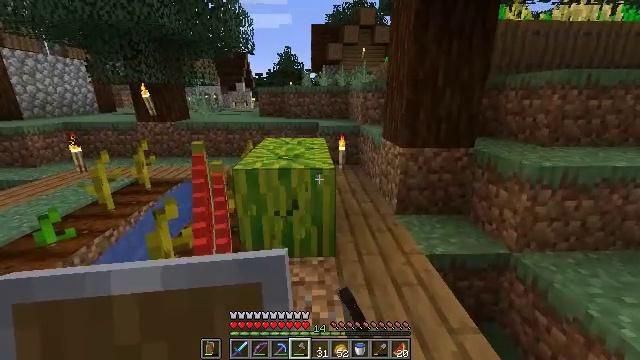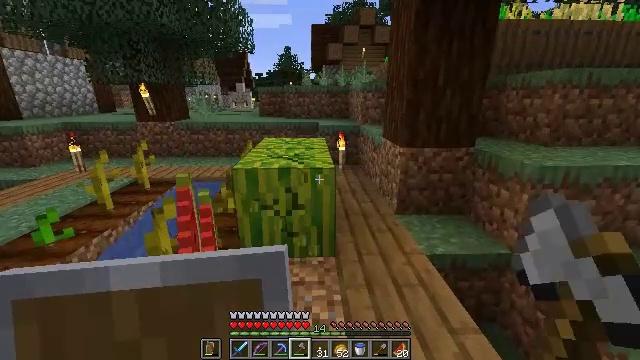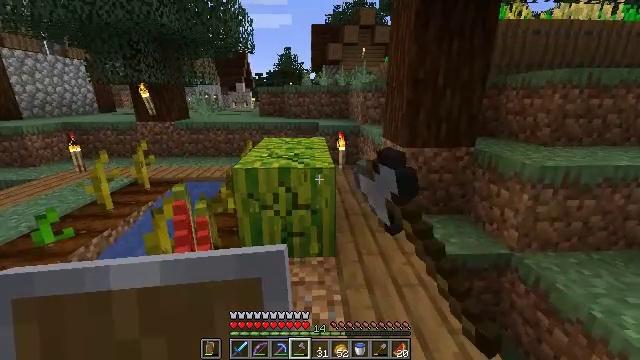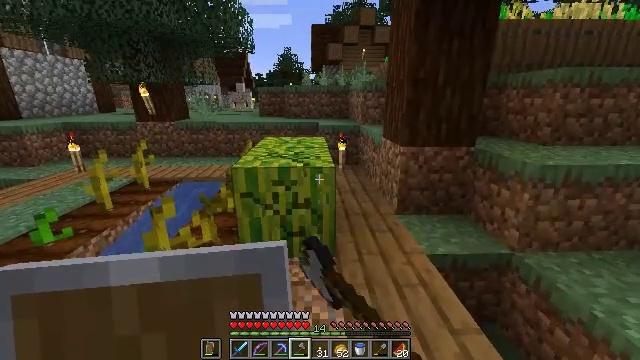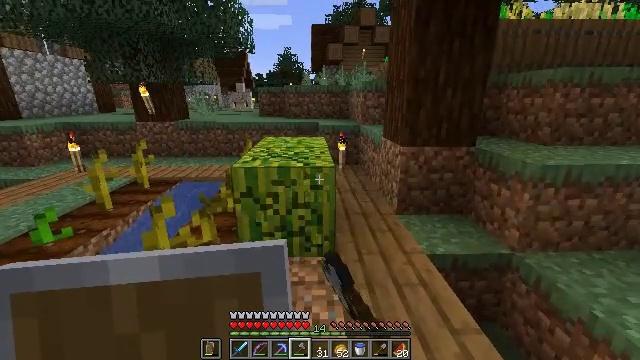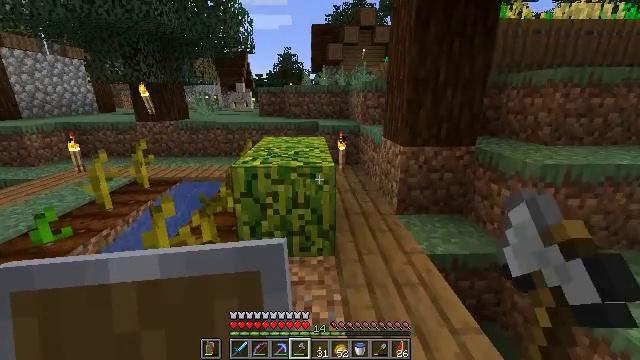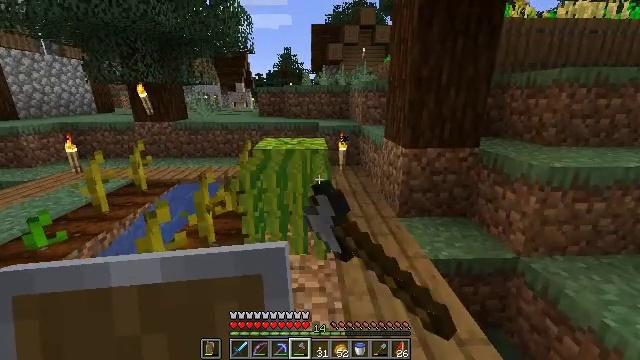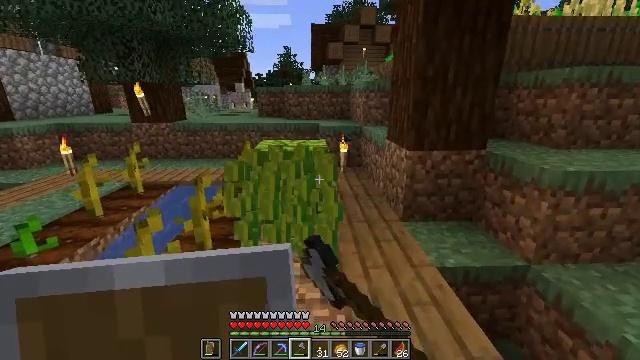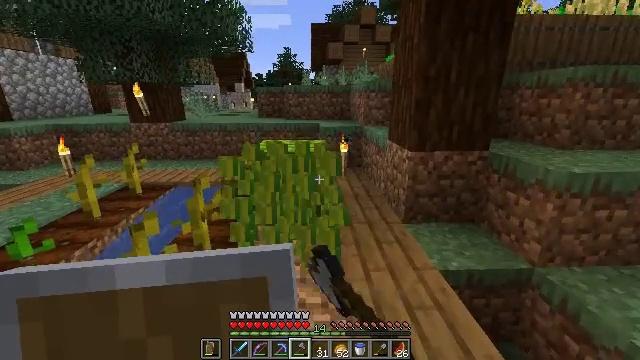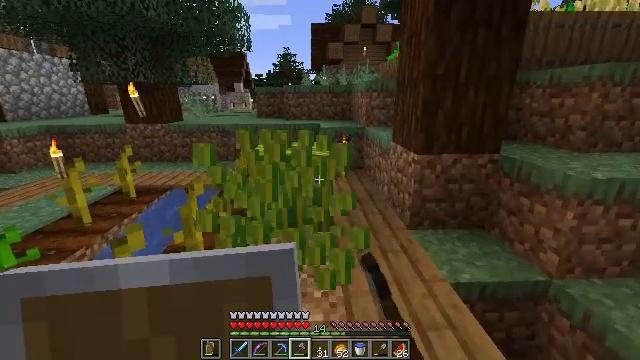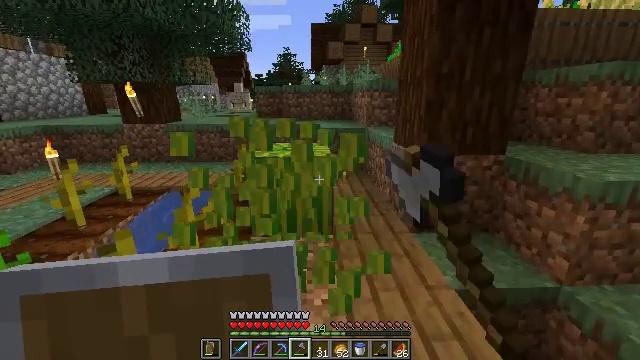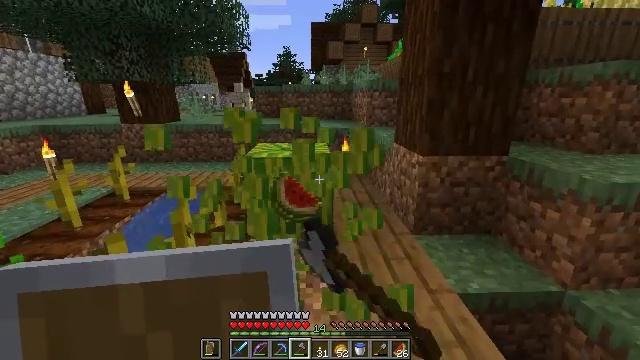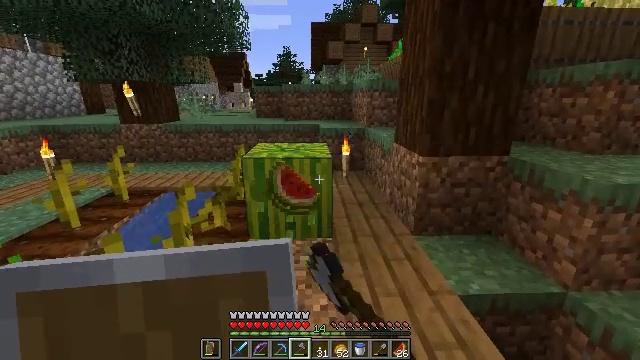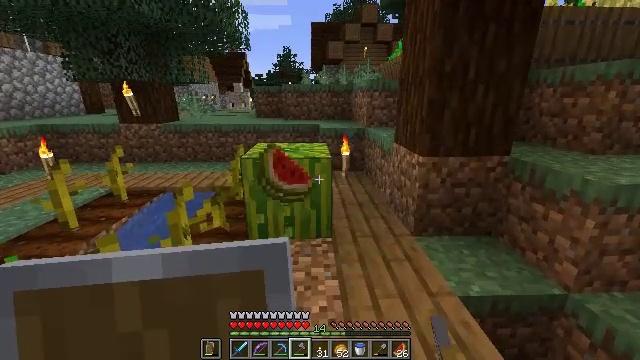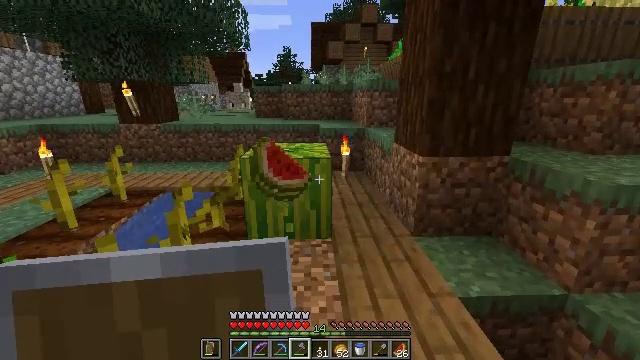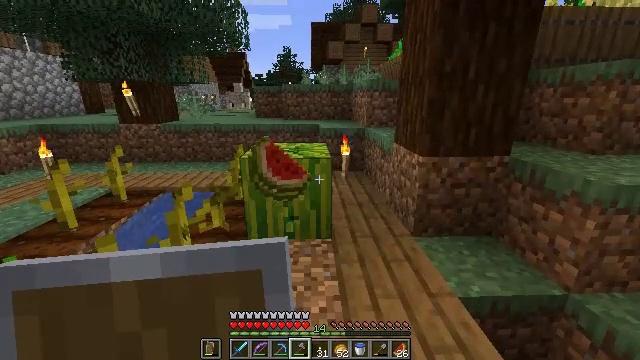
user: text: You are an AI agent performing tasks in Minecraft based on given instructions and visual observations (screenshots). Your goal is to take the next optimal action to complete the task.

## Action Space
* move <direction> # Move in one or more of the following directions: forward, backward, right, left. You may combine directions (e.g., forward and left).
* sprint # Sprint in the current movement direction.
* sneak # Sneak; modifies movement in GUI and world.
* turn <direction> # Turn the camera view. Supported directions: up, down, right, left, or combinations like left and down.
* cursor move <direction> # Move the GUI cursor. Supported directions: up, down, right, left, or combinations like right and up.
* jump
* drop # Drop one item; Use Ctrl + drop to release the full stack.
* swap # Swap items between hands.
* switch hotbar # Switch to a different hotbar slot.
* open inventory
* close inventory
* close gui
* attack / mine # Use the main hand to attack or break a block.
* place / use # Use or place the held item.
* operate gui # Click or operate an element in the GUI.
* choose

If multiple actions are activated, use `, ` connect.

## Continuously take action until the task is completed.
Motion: motion action
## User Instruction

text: Harvest melon from the farm.
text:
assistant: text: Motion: attack / mine
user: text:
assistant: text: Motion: attack / mine
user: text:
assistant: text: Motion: attack / mine
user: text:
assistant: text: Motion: attack / mine
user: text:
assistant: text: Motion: attack / mine
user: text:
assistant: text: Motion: move forward, attack / mine
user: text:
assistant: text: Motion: move forward, attack / mine
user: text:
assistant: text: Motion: move forward, attack / mine
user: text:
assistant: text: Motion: attack / mine
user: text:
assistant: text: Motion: attack / mine
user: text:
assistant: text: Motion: attack / mine
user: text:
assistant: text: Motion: attack / mine
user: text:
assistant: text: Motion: attack / mine
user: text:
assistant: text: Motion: attack / mine
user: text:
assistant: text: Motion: attack / mine
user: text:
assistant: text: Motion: attack / mine
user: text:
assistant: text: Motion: attack / mine
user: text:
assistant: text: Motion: attack / mine
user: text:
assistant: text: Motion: attack / mine
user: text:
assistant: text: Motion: attack / mine
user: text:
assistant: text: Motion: attack / mine
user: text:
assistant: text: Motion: move forward, attack / mine
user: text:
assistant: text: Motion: move forward, attack / mine
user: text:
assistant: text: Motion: move forward, attack / mine
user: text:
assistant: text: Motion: sprint, attack / mine